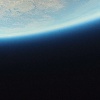
Label: space